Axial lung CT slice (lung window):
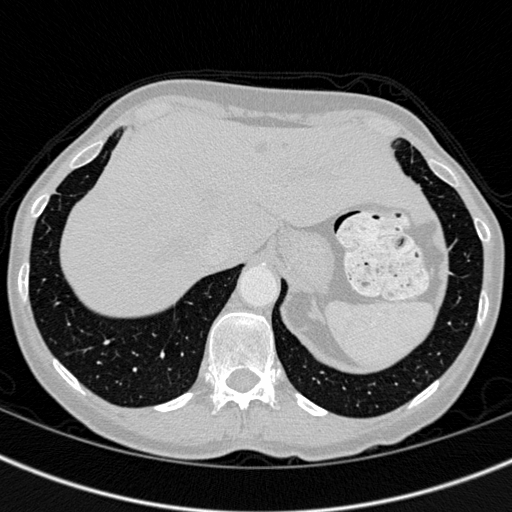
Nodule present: no